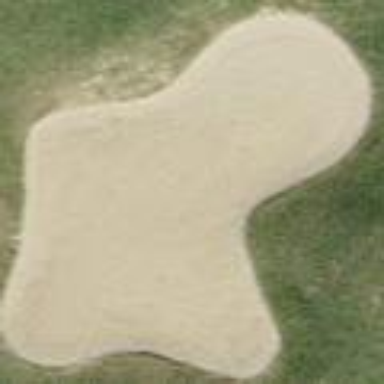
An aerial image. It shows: Golf bunker filled with natural sand.